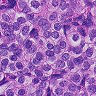
Metastatic tissue present: yes